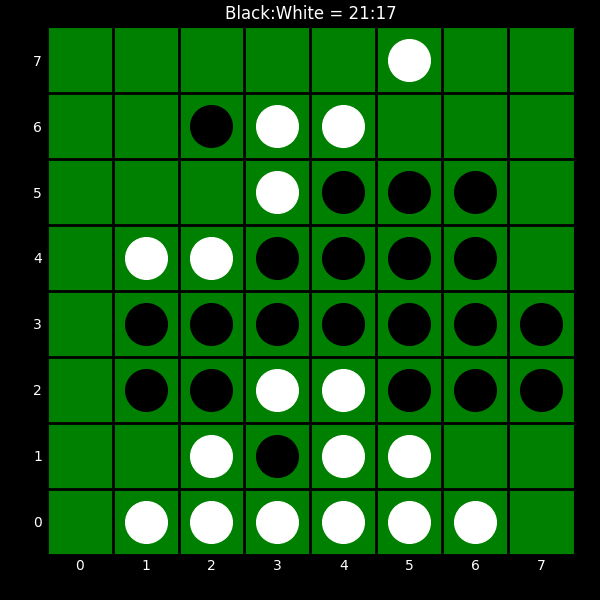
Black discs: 21
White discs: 17